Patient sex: M
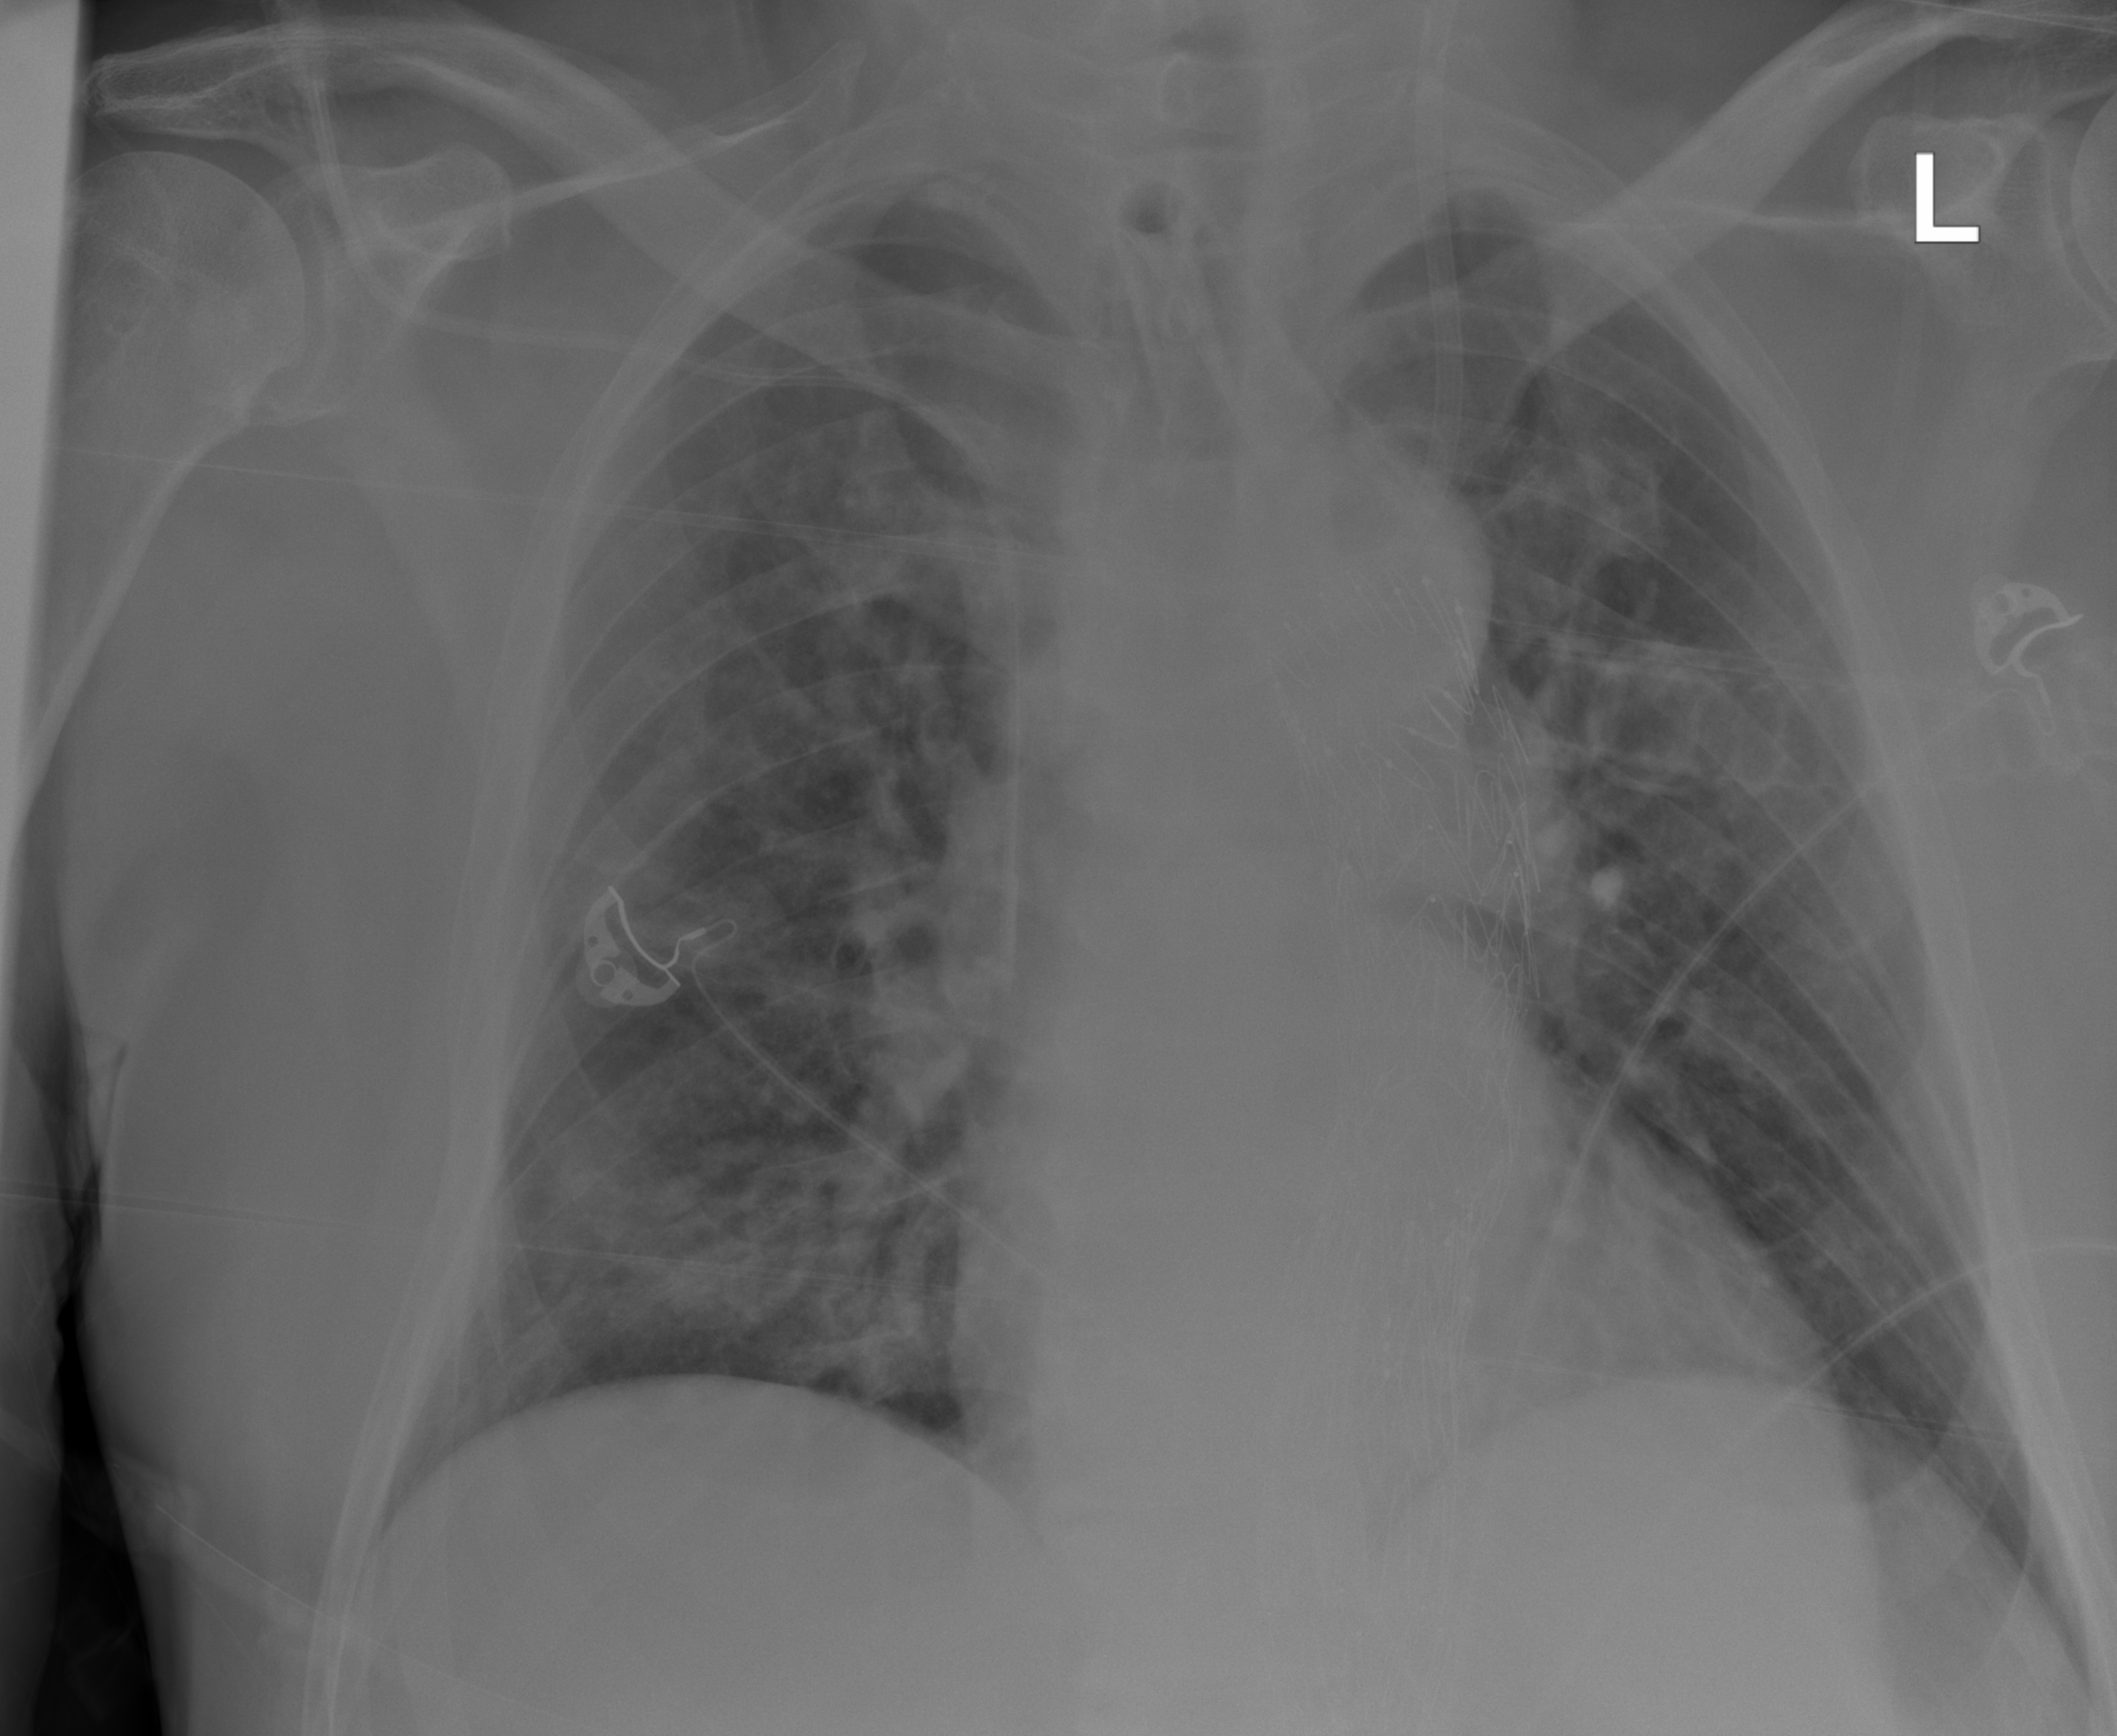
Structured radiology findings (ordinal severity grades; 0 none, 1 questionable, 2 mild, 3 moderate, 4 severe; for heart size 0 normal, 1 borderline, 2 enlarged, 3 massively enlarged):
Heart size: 0
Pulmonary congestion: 1
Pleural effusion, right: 0
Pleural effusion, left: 0
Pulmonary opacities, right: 2
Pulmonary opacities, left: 0
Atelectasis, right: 2
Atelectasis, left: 0